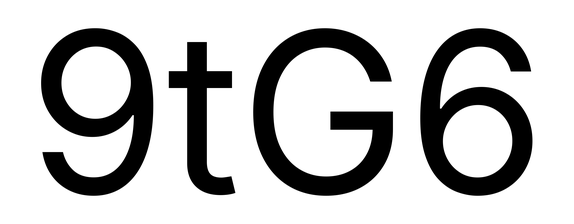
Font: Inter_Regular